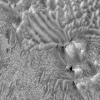
Atmospheric dust classification: not_dusty